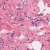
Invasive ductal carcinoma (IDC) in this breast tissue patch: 1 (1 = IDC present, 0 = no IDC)